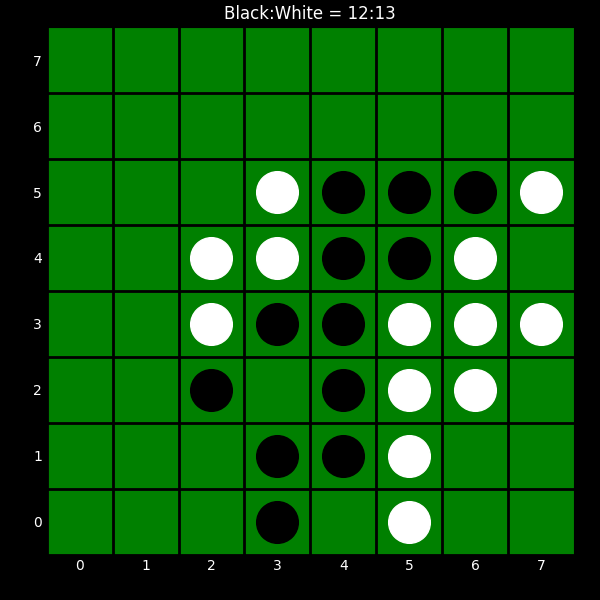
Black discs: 12
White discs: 13